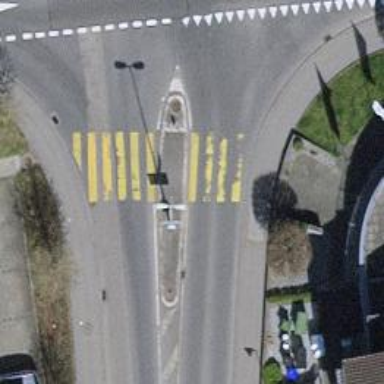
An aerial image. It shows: Uncontrolled zebra crossing with pedestrian island.